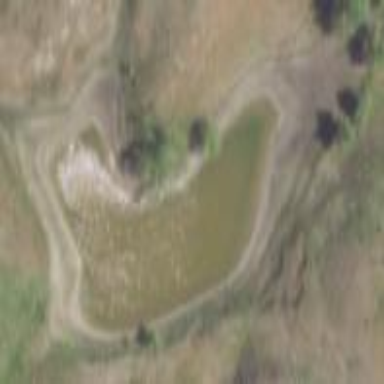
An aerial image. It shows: Reservoir area.